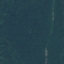
Label: Forest